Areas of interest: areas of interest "Qihang Kindergarten"
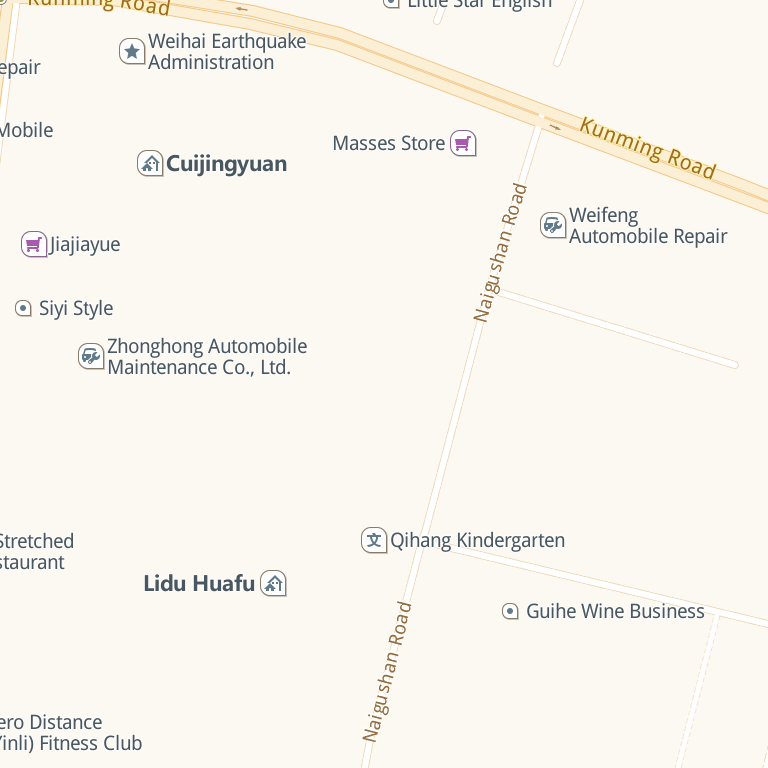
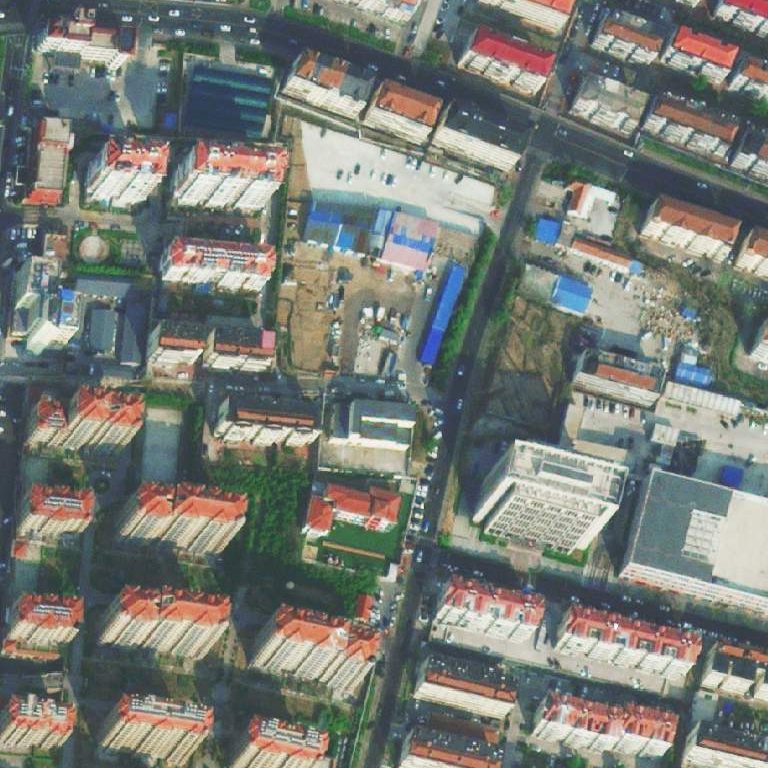